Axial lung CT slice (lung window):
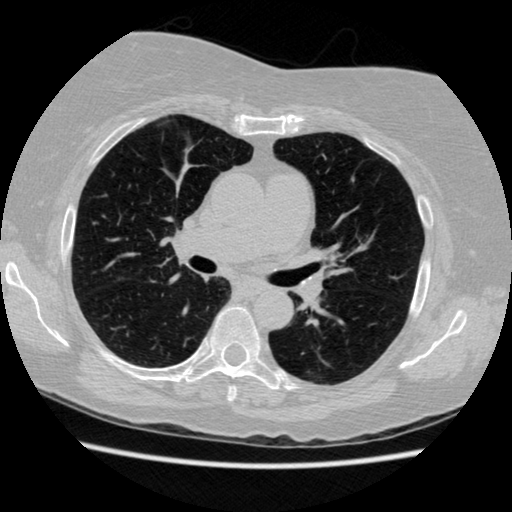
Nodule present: no